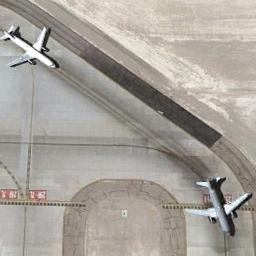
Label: airplane